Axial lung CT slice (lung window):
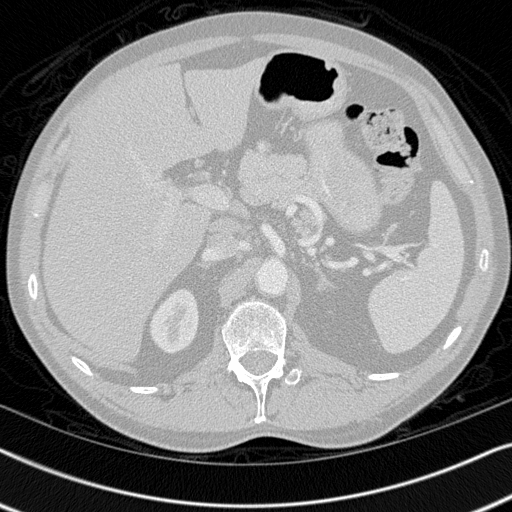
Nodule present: no